Interaction volume radius: 10 \u00c5
Interaction volume height: 10 \u00c5
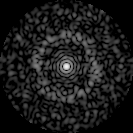
Disorder parameter: 0.8231